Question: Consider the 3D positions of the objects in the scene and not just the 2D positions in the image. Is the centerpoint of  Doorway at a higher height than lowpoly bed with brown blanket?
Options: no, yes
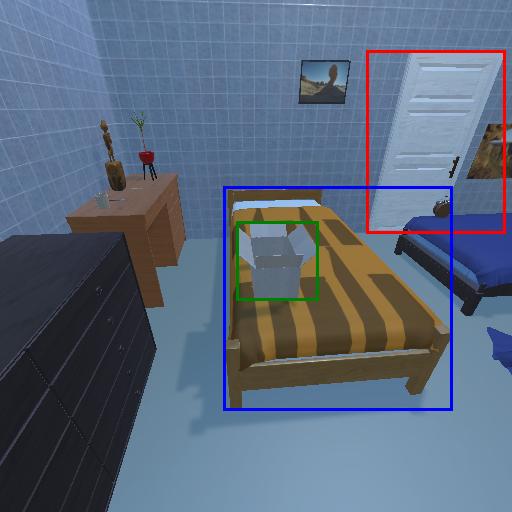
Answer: no